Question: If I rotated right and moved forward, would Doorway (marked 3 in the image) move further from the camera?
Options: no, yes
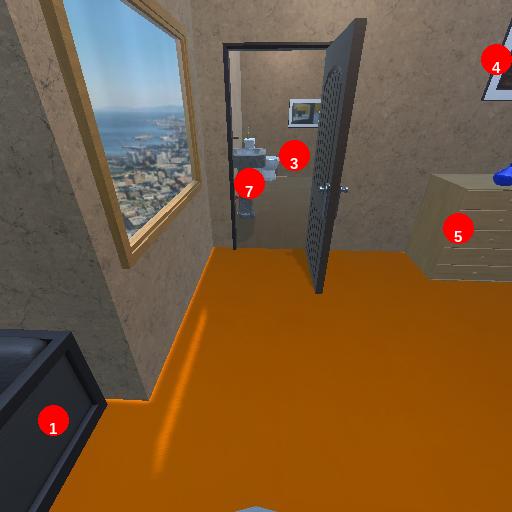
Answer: no